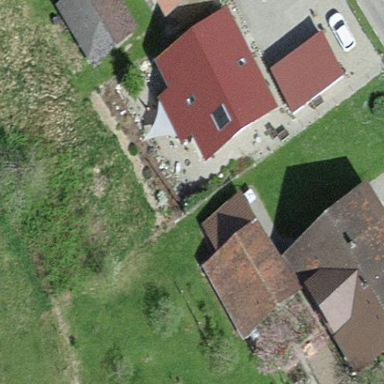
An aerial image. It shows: Farmyard area.